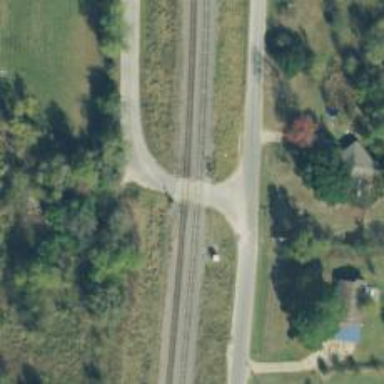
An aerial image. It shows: Level crossing along the railway.